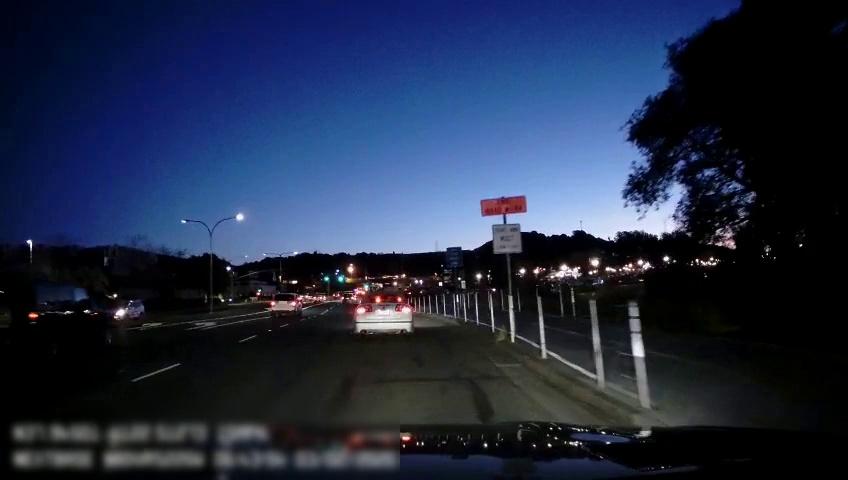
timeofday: Night
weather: Other
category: Drivable Space
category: Vehicles | Car
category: Vehicles | SUV
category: Vehicles | SUV
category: Vehicles | SUV
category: Vehicles | SUV
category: Lanes | Current Lane
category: Lanes | Alternate Lane
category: Lanes | Alternate Lane
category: Traffic | Signs
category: Traffic | Signs
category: Traffic | Signs